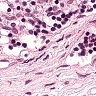
Metastatic tissue present: no